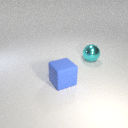
large cyan metal sphere behind large blue rubber cube